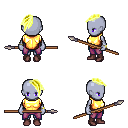
a pixel art fantasy rpg character, female body template, dark elf, purple skin, gold chest armor, magenta pants, gold long mohawk hairstyle, bracelets, maroon shoes, spear, four views (front, back, left, right), 2x2 character sprite sheet, small pixel art, hard edges, no anti-aliasing